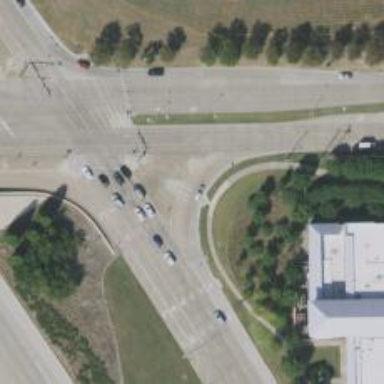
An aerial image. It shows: Secondary link road.